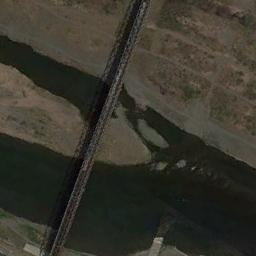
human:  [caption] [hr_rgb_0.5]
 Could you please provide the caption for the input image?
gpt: Most of the area the bridge crosses is bleaker bareland .

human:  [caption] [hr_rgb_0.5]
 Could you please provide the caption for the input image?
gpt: A bridge is over the river between the bare land .

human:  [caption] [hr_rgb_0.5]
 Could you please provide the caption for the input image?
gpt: A bridge with a gridding steel frame connects the land on both sides of the turquoise river, With long yellow banks on both sides of the river .

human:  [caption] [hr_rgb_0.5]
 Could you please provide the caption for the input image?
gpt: A bridge is built on a dark green river and the flood bed of the river while the river has a river island .

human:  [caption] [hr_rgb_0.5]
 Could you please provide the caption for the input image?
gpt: The ground below the bridge is uneven .